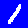
Digit: 1